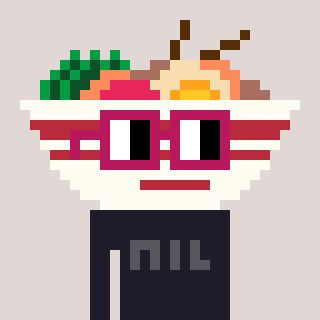
a pixel art character with square dark red glasses, a noodles-shaped head and a grayscale-colored body on a warm background